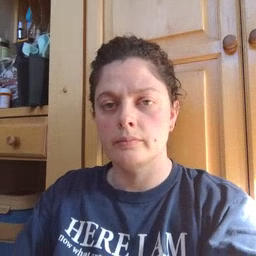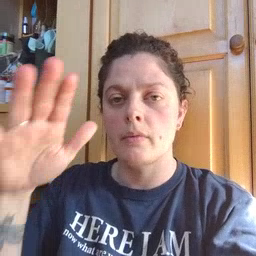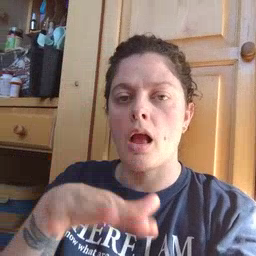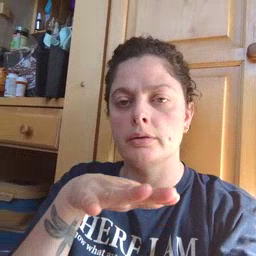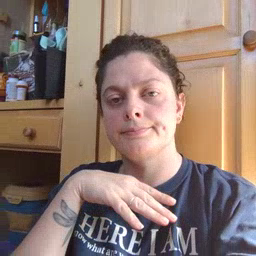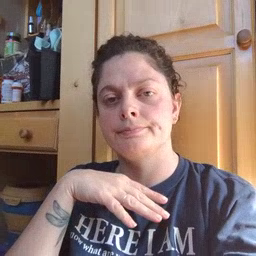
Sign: on